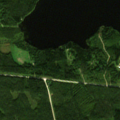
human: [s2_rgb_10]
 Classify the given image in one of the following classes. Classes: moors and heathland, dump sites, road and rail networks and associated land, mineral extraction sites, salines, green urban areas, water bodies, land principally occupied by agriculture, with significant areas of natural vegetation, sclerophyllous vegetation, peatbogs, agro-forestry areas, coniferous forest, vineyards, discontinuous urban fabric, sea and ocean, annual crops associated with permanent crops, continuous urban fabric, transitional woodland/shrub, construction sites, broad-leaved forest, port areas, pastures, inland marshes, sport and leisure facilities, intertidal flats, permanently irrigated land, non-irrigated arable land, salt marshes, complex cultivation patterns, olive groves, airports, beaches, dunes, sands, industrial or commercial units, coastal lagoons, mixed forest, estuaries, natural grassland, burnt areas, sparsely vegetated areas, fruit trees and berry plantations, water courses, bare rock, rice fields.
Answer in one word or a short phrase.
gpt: coniferous forest, mixed forest, water bodies